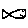
Label: fish